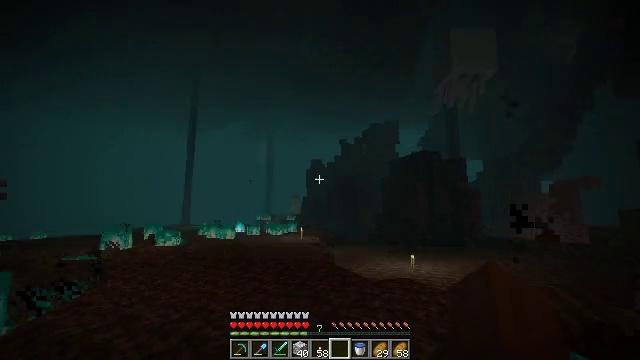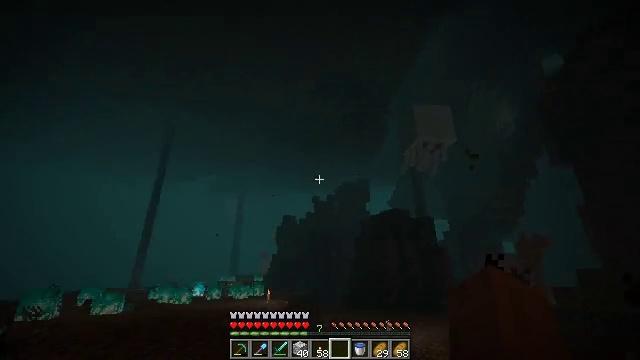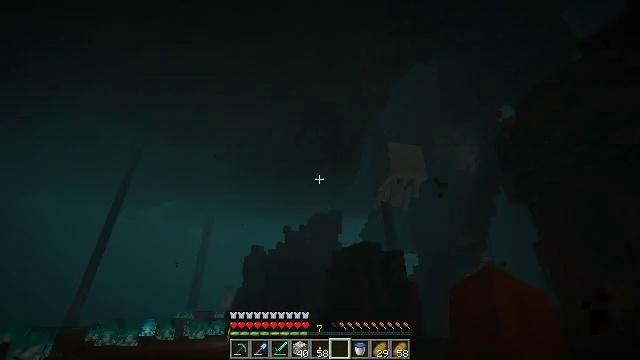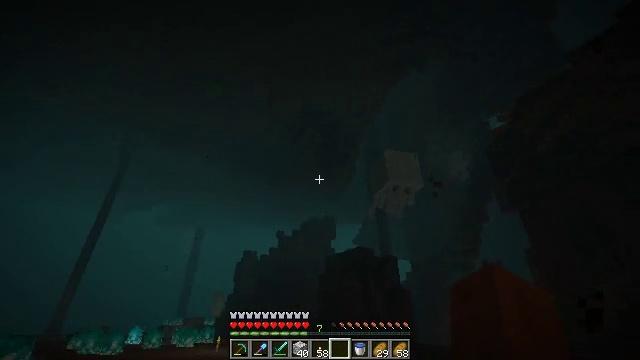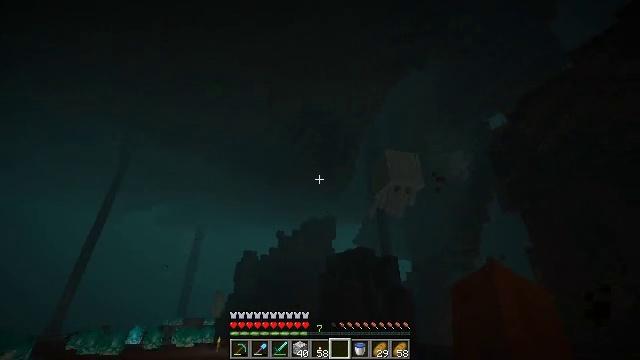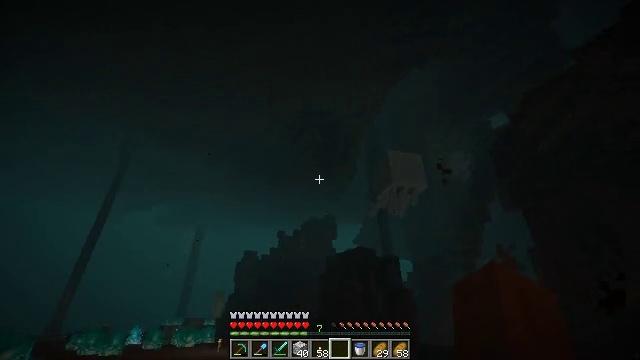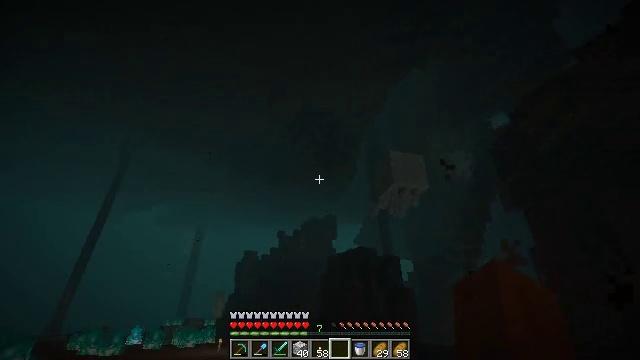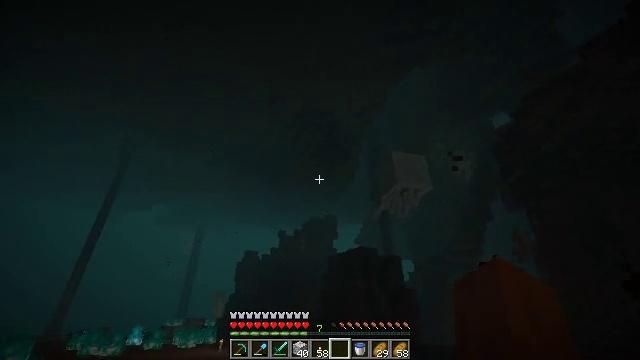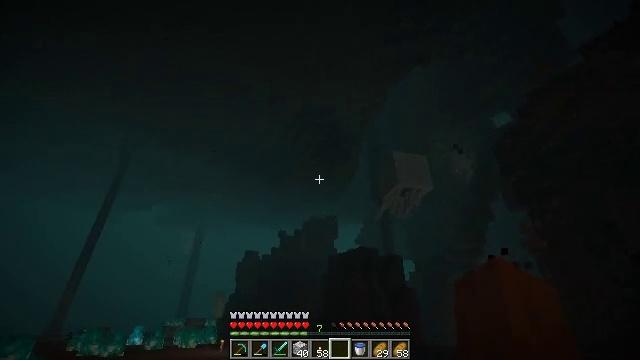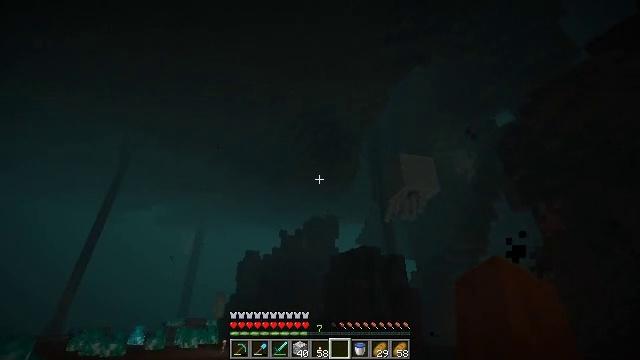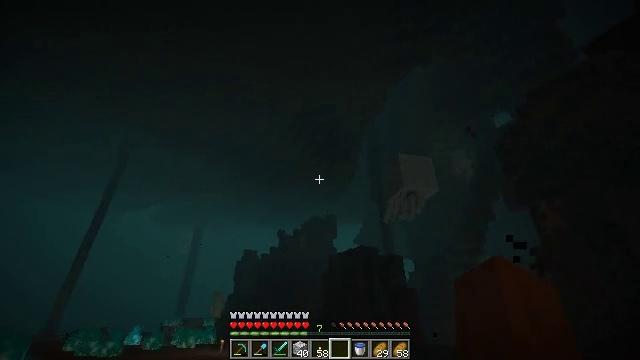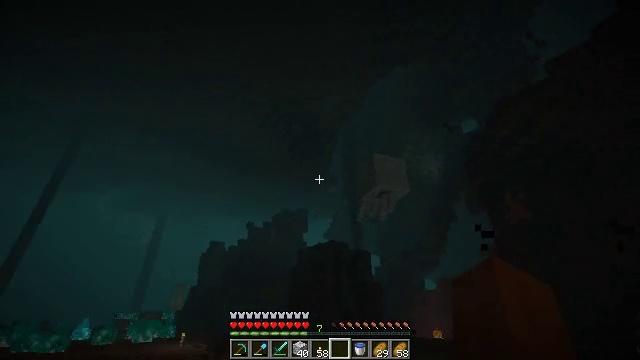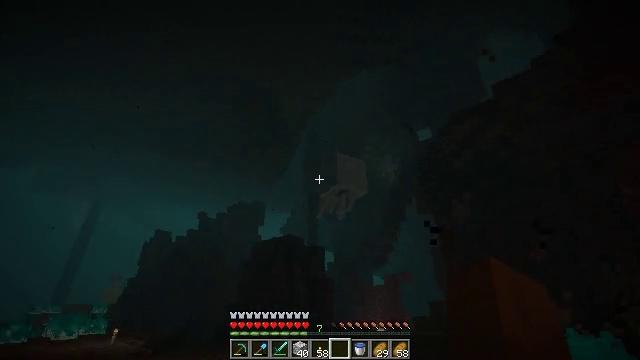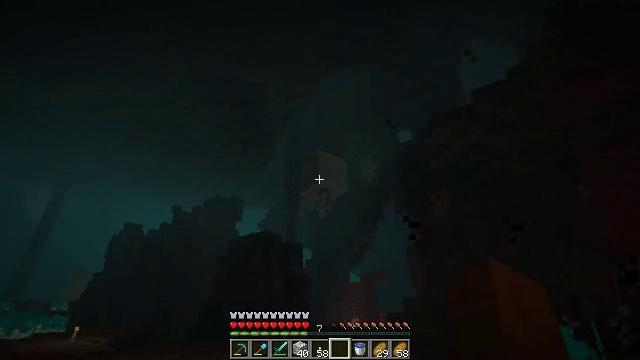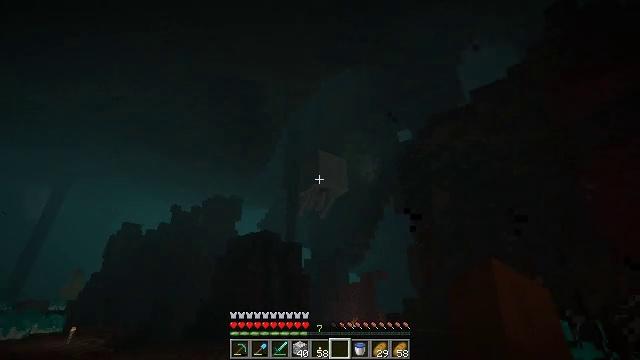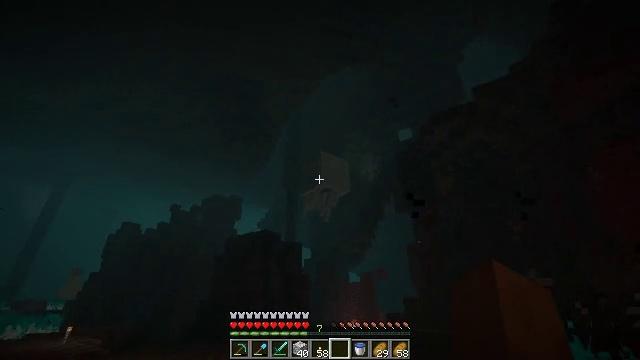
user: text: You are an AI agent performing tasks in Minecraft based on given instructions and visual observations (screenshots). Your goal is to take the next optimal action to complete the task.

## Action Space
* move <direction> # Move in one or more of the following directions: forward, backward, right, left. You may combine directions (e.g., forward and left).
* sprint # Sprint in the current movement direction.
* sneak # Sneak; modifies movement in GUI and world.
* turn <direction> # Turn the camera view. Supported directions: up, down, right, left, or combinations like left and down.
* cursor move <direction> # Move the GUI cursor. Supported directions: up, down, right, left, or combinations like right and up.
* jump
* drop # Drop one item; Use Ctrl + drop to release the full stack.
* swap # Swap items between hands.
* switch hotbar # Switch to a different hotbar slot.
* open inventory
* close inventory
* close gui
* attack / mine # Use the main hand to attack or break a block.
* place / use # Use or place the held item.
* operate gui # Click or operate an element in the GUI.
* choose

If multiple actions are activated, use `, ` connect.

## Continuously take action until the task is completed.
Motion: motion action
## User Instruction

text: Attack the soul fire to put it out.
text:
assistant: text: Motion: move forward, turn right and up
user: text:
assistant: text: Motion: move forward, turn right and up
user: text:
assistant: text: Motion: move forward, turn right and up
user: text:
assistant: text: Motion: move forward and move left
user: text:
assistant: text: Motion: move forward and move left
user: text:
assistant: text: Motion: move forward and move left
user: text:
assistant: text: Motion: move forward and move left
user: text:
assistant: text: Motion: move forward and move left
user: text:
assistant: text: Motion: move forward and move left
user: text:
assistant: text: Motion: move forward and move left
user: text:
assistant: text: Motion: move forward and move left, turn right and down
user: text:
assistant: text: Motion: move forward, turn right and down
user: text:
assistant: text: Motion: move forward, turn right
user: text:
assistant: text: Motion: move forward
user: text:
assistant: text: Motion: move forward
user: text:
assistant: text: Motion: move forward
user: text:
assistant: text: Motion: move forward
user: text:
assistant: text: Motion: move forward
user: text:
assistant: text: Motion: move forward, turn right and down
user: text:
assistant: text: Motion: move forward and move left, turn down
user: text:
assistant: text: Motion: move forward and move left
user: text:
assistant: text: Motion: move forward and move left, turn down
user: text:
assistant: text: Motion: move forward and move left
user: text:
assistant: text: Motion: move forward and move left
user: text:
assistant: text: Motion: move forward and move left
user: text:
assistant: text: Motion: move forward and move left
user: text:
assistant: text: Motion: move forward and move left
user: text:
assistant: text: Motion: move forward and move left
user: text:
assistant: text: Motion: move forward and move left
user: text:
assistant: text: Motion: move forward and move left